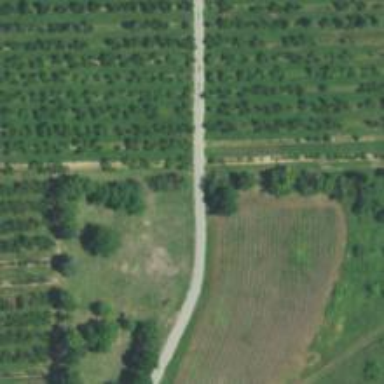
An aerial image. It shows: Peach orchard marked by marker.